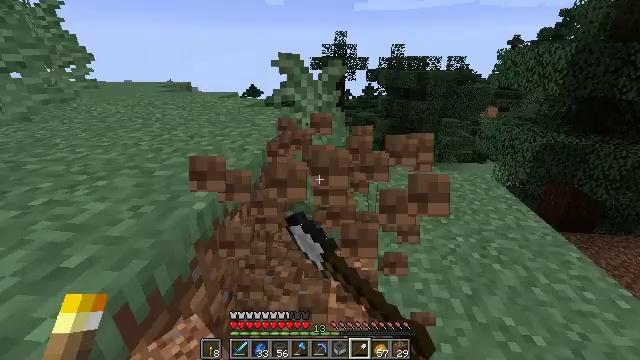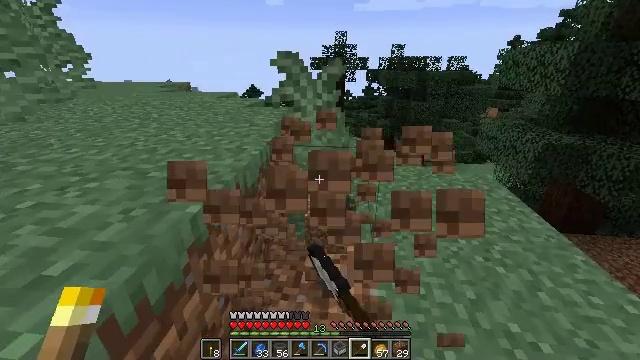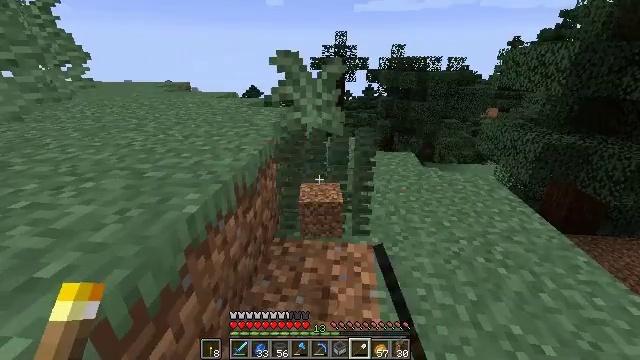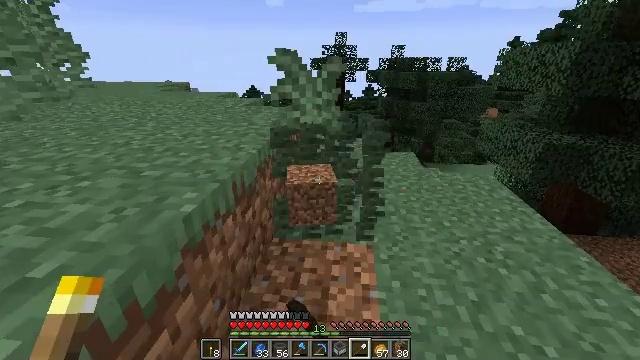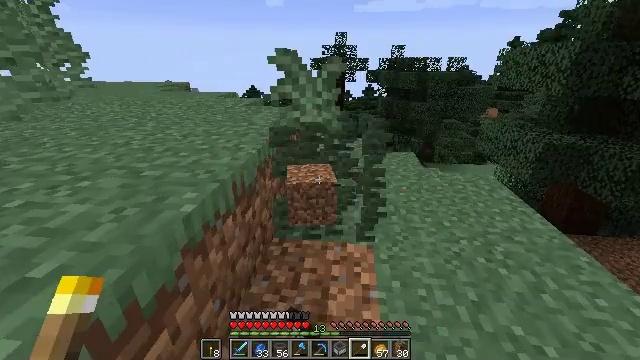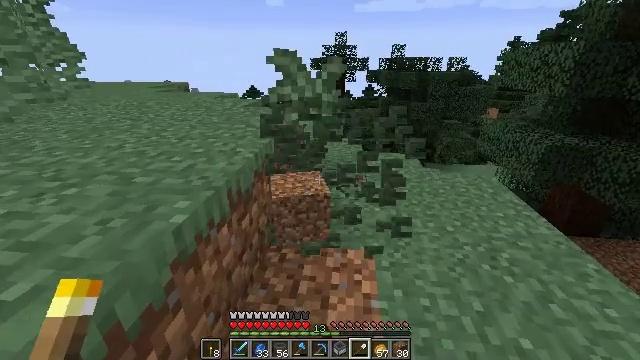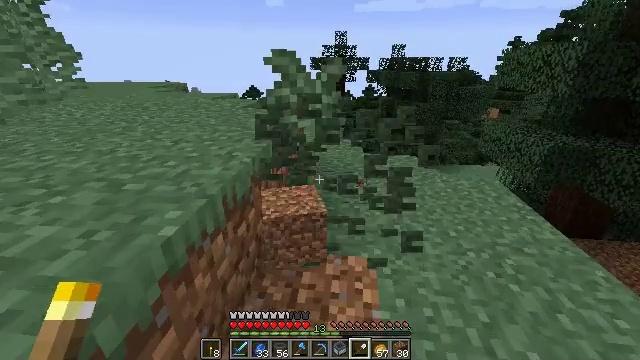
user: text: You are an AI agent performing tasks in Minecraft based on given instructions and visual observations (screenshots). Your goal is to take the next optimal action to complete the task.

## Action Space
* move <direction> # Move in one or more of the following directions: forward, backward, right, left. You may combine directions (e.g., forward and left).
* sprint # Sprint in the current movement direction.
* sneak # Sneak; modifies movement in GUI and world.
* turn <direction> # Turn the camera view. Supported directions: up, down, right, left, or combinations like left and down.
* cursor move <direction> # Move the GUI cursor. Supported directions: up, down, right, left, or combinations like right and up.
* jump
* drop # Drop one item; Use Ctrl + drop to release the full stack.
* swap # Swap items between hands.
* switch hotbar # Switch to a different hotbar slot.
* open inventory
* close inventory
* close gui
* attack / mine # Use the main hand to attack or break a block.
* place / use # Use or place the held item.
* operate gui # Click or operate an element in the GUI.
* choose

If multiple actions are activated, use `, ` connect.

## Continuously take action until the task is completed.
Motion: motion action
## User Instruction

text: Break the large fern to clear the space.
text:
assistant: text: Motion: attack / mine
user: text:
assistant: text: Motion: attack / mine
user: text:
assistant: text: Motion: attack / mine
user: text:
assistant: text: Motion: attack / mine
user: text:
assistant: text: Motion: move forward, attack / mine
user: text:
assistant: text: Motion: move forward
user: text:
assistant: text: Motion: no_op